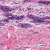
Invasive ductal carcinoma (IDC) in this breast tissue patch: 0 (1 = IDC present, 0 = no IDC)